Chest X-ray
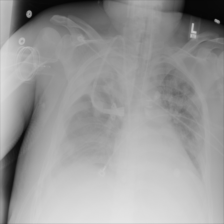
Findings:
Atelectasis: negative
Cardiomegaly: negative
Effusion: positive
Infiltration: positive
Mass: negative
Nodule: negative
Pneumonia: negative
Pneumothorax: negative
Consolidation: negative
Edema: negative
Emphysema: negative
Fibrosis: negative
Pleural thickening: negative
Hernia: negative